Question: Why does Google Compute Engine Click-to-Deploy LAMP stack create these 2 instances?

What is the purpose of the coordinator instance? I already stopped this instance and all continues to work fine.
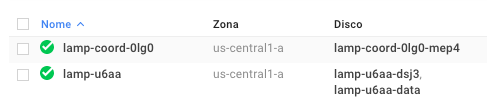
Answer: Deployment coordinator module is a single, short-lived instance is created during the deployment. This instance exists to ensure that the long-running LAMP server instances can run under the principle of least privilege. This instance will remove itself after your LAMP Stack deployment has been created. For more information about Deployment Coordinator take a look at <URL> which is valid for LAMP stack as well.